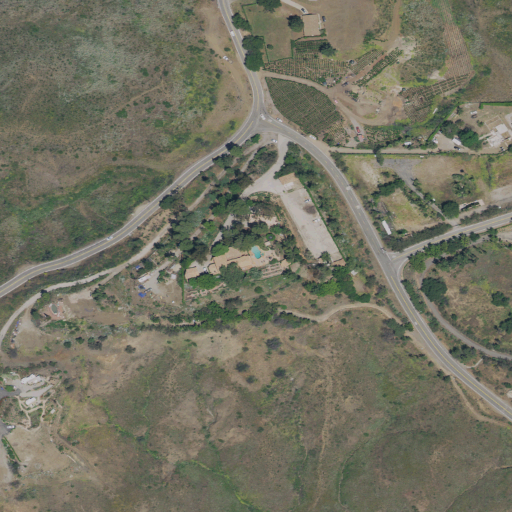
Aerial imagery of mountain in California named Barney Knob containing grassland, open development, low intensity development, shrub, and medium intensity development